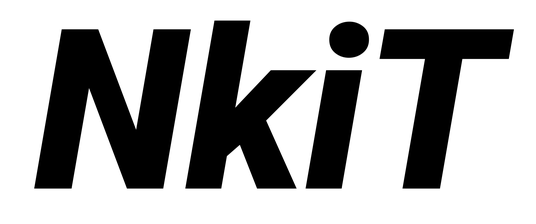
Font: Roboto-Italic_Black_Italic